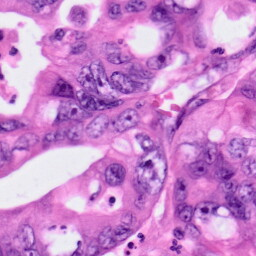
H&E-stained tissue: Pancreatic